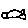
Label: fish